【题型】解答题　【知识点】平面几何　【难度】medium
如图, 在边长为2的正方形$ABCD$中, $N$是$DC$的中点, $\vec{BM}=2\vec{MC}$, $AM$交$BN$于点$P$. \\

( 1 ) 用$\vec{AM}$和$\vec{BN}$表示$\vec{AC}$; \\
( 2 ) 设$\vec{AP}=\lambda\vec{AM}$, 求实数$\lambda$的值. \\
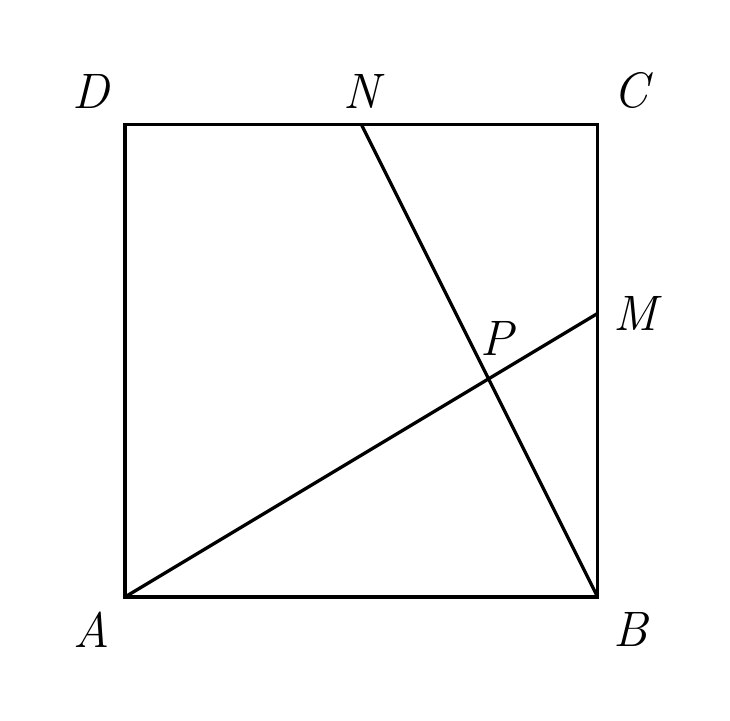
【解答】
【答案】 ( 1 ) $\vec{AC}=\frac{9}{8}\vec{AM}+\frac{1}{4}\vec{BN}$; \\
( 2 ) $\frac{3}{4}$. \\
\vspace{1em}
【分析】 ( 1 ) 法1建立平面直角坐标系利用向量的坐标表示联立方程组解得, 法2由向量的线性运算求解; \\
( 2 ) 法1建立平面直角坐标系利用向量法求解, 法2由向量共线求参数即可. \\
\vspace{1em}
【解答】 解: ( 1 ) 法1: 以点$A$为坐标原点, 分别以$\vec{AB}$, $\vec{AD}$方向为$x,y$轴正方向, 建立平面直角坐标系, \\

则$A( 0, 0 ), B( 2, 0 ), C( 2, 2 ), M( 2, \frac{4}{3} ), N( 1, 2 )$, \\
于是$\vec{AC}=( 2, 2 ), \vec{AM}=( 2, \frac{4}{3} ), \vec{BN}=( -1, 2 )$, \\
由$\vec{AC}=\lambda\vec{AM}+\mu\vec{BN}$得$( 2, 2 )=\lambda( 2, \frac{4}{3} )+\mu( -1, 2 )=( 2\lambda-\mu, \frac{4}{3}\lambda+2\mu )$, \\
所以 $\begin{cases} 2\lambda-\mu=2, \\ \frac{4}{3}\lambda+2\mu=2, \end{cases}$ 解得 $\begin{cases} \lambda=\frac{9}{8}, \\ \mu=\frac{1}{4}, \end{cases}$ 因此$\vec{AC}=\frac{9}{8}\vec{AM}+\frac{1}{4}\vec{BN}$; \\
法2: \\
$\vec{AB}=\vec{AM}+\vec{MB}=\vec{AM}+\frac{2}{3}\vec{CB}=\vec{AM}+\frac{2}{3}(\vec{CN}+\vec{NB})$ \\
$=\vec{AM}+\frac{2}{3}(-\frac{1}{2}\vec{AB}+\vec{NB})=\vec{AM}-\frac{1}{3}\vec{AB}+\frac{2}{3}\vec{NB}$, \\
所以$\vec{AB}=\frac{3}{4}\vec{AM}-\frac{1}{2}\vec{BN}$, \\
因为$\vec{BC}=\vec{BN}+\vec{NC}=\vec{BN}+\frac{1}{2}\vec{AB}=\vec{BN}+\frac{1}{2}(\frac{3}{4}\vec{AM}-\frac{1}{2}\vec{BN})=\frac{3}{8}\vec{AM}+\frac{3}{4}\vec{BN}$, \\
所以$\vec{AC}=\vec{AB}+\vec{BC}=\frac{3}{4}\vec{AM}-\frac{1}{2}\vec{BN}+\frac{3}{8}\vec{AM}+\frac{3}{4}\vec{BN}=\frac{9}{8}\vec{AM}+\frac{1}{4}\vec{BN}$; \\
( 2 ) 以点$A$为坐标原点, 分别以$\vec{AB}$, $\vec{AD}$方向为$x,y$轴正方向, 建立平面直角坐标系, \\

则$A( 0, 0 ), B( 2, 0 ), C( 2, 2 ), M( 2, \frac{4}{3} ), N( 1, 2 )$, 设$P( x, y )$, \\
由题意知$A, P, M$三点共线, $\vec{AP} // \vec{AM}$, 即$\frac{4}{3}x=2y$, \\
所以$2x=3y$, 又因为$B, N, P$三点共线, \\
所以$\vec{BN} // \vec{BP}$, 即$-y=2( x-2 )$, \\
所以 $\begin{cases} 2x=3y, \\ y=-2x+4, \end{cases}$ 解得 $y=1, x=\frac{3}{2}$, \\
又因为$\vec{AP}=\lambda\vec{AM}$, 即$( \frac{3}{2}, 1 )=\lambda( 2, \frac{4}{3} )$, 所以$\lambda=\frac{3}{4}$, \\
法2: 由$\vec{AP}=\lambda\vec{AM}$得 \\
$\vec{AP}=t\vec{AB}+(1-t)\vec{AN}=t\vec{AB}+(1-t)(\vec{AC}-\frac{1}{2}\vec{AB})=\frac{3t-1}{2}\vec{AB}+(1-t)\vec{AC}$, \\
$\vec{AM}=\frac{1}{3}\vec{AB}+\frac{2}{3}\vec{AC}$, \\
所以 $\begin{cases} \frac{3t-1}{2}=\frac{\lambda}{3}, \\ 1-t=\frac{2\lambda}{3}, \end{cases}$ 解得 $t=\frac{1}{2}, \lambda=\frac{3}{4}$. \\
\vspace{1em}
【点评】 本题主要考查了向量的线性运算及平面向量基本定理的应用, 属于中档题.
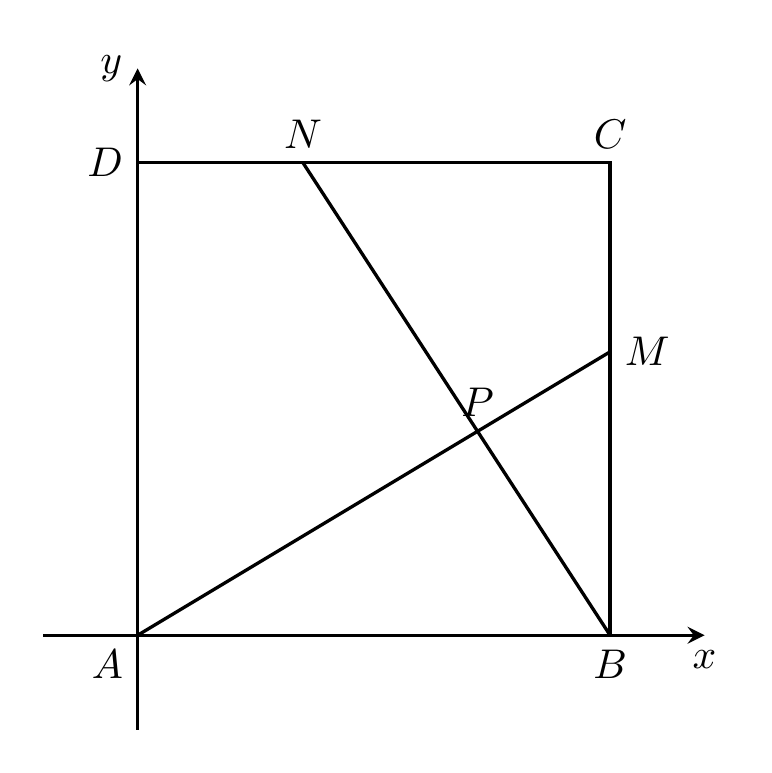